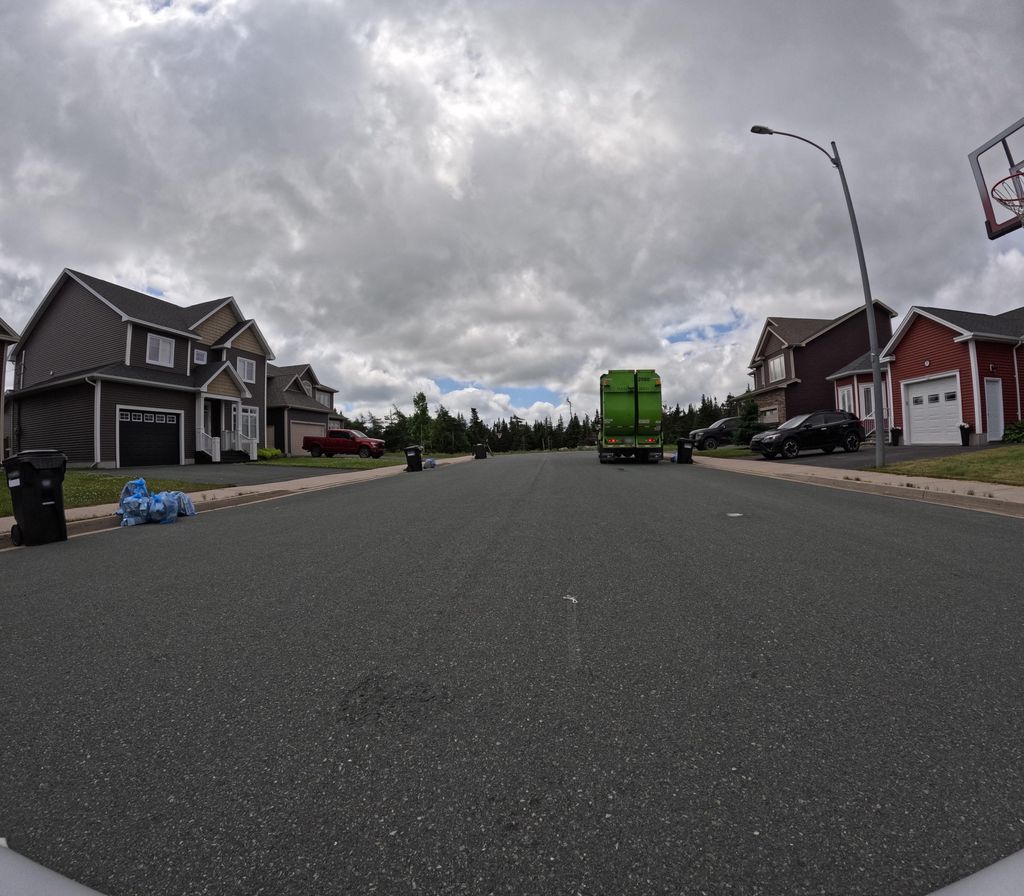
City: st_johns